Group 1:
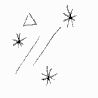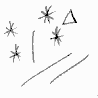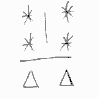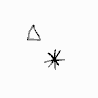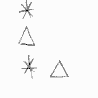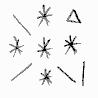
Group 2:
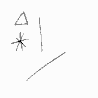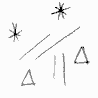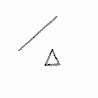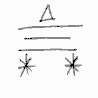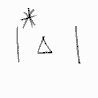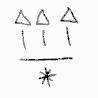
Rule separating the two groups: Lines plus triangles equal stars vs. lines minus triangles equal stars.
Concepts: addition, number, plus, sum
Author: Peter Shanahan